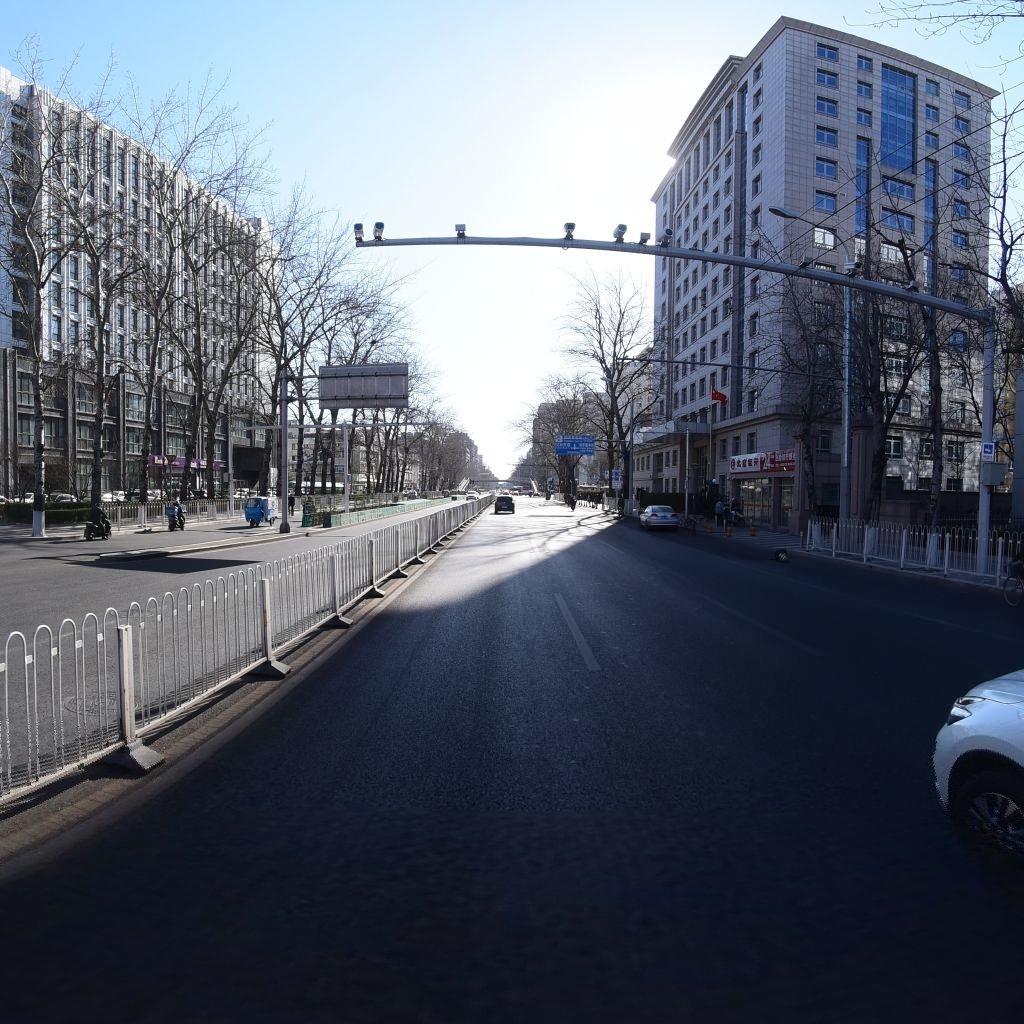
Region: Dongcheng
Road damage annotations: longitudinal crack